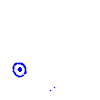
Particle: kaon